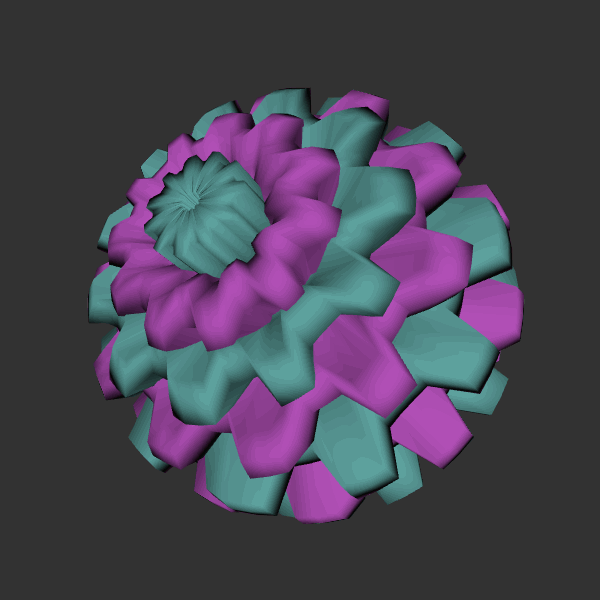
Background: dark